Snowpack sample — Loveland Pass, Silver Plume, Colorado, USA (2/11/26, 12:00 PM MST)
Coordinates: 39.663, -105.886
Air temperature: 35 °F
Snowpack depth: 82 cm
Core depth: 30 cm
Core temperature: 28.4 °F
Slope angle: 13°, slope face: 12°
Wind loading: high
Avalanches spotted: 1
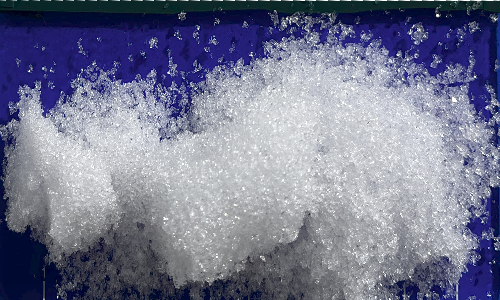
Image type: core
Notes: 1 small avalanche spotted on the north side of the bowl, lots of wind loading